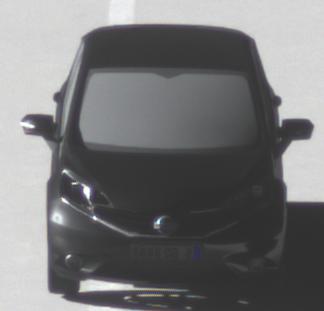
Make: Nissan
Model: Note 1.2
Detailed model: Note (E12) (10/13 - 12/16)
Model produced from: 2013/10
Model produced until: 2015/09
Doors: 5
Color: black
Road condition: wet road
Daytime: morning or afternoon
Contrast: high contrast